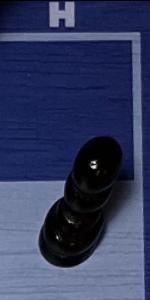
Label: Pawn_Black